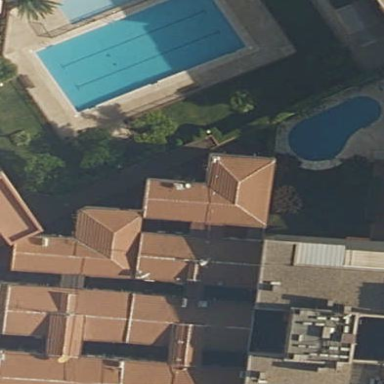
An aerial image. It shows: Residential building.